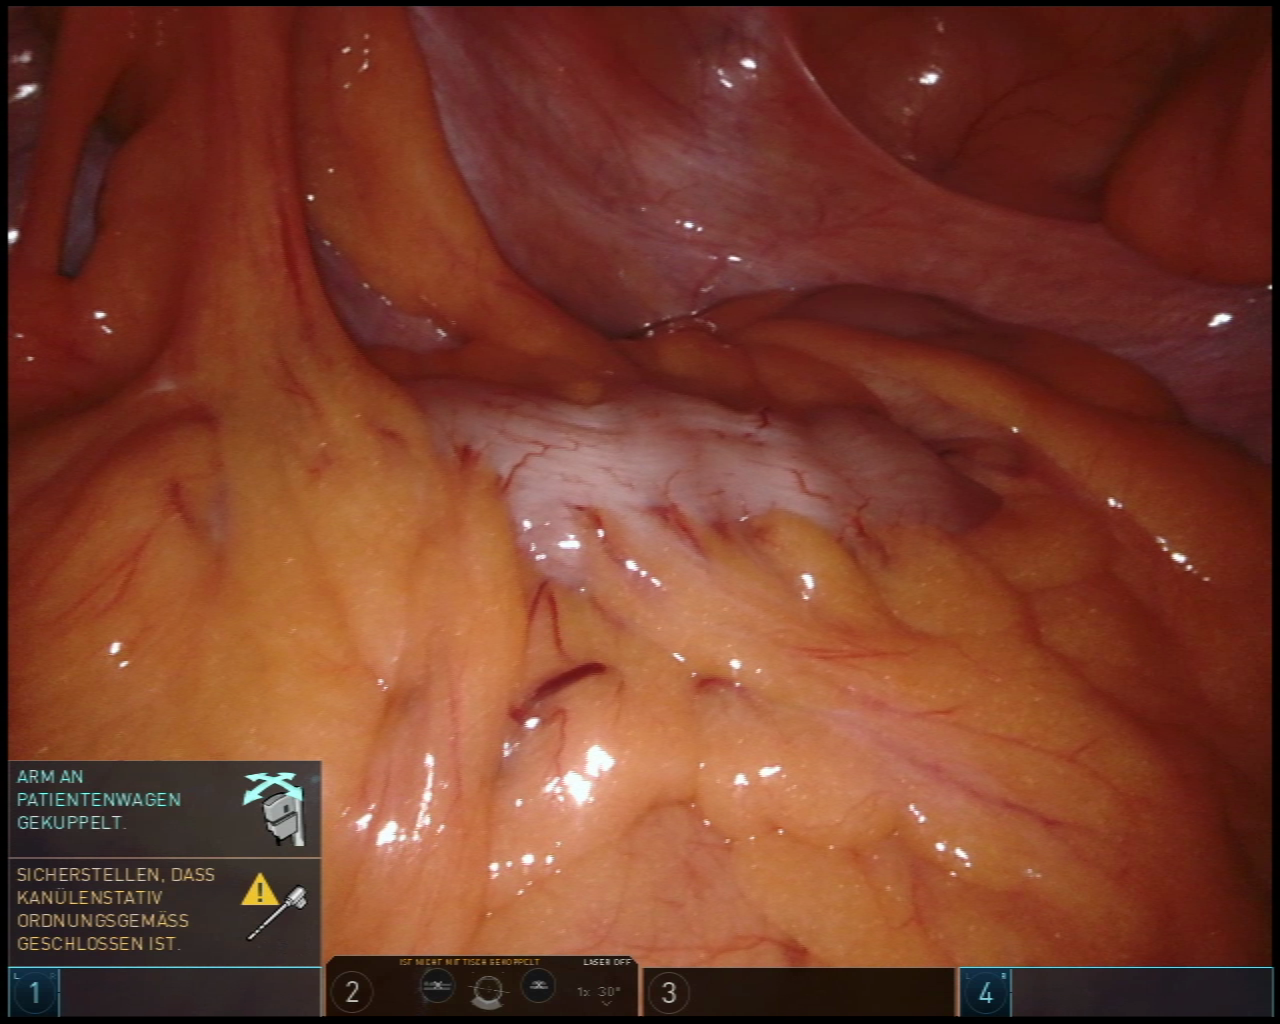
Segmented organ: abdominal_wall
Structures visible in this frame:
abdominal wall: yes
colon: yes
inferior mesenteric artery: no
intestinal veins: no
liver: no
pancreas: no
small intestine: no
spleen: no
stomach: no
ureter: no
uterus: no
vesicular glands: no